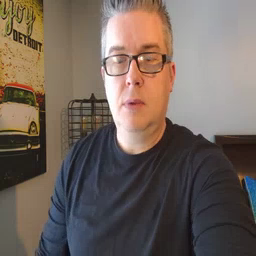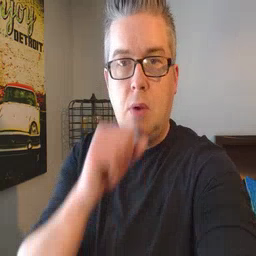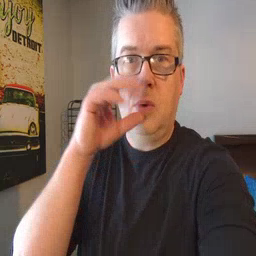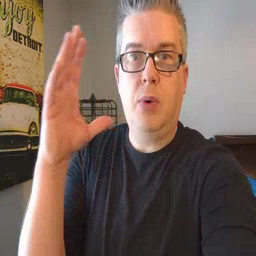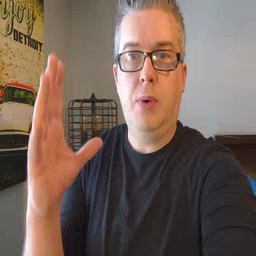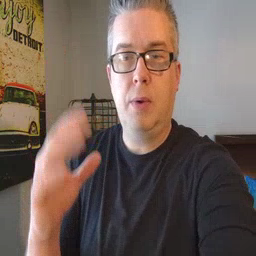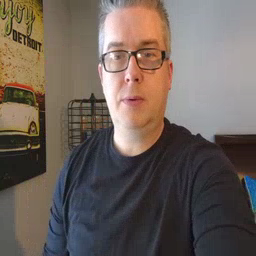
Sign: balloon